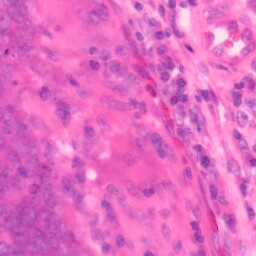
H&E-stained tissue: Colon